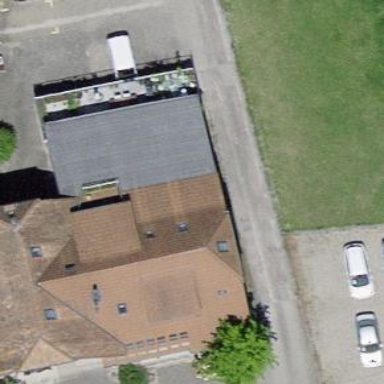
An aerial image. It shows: Simple house.